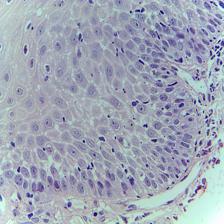
Diagnosis: Normal